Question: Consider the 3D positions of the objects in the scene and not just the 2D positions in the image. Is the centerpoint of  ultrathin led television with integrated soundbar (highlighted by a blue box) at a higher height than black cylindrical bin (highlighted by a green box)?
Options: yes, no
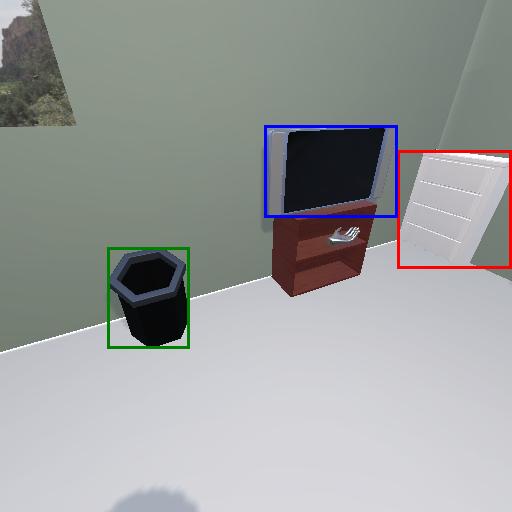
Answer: yes